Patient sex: M
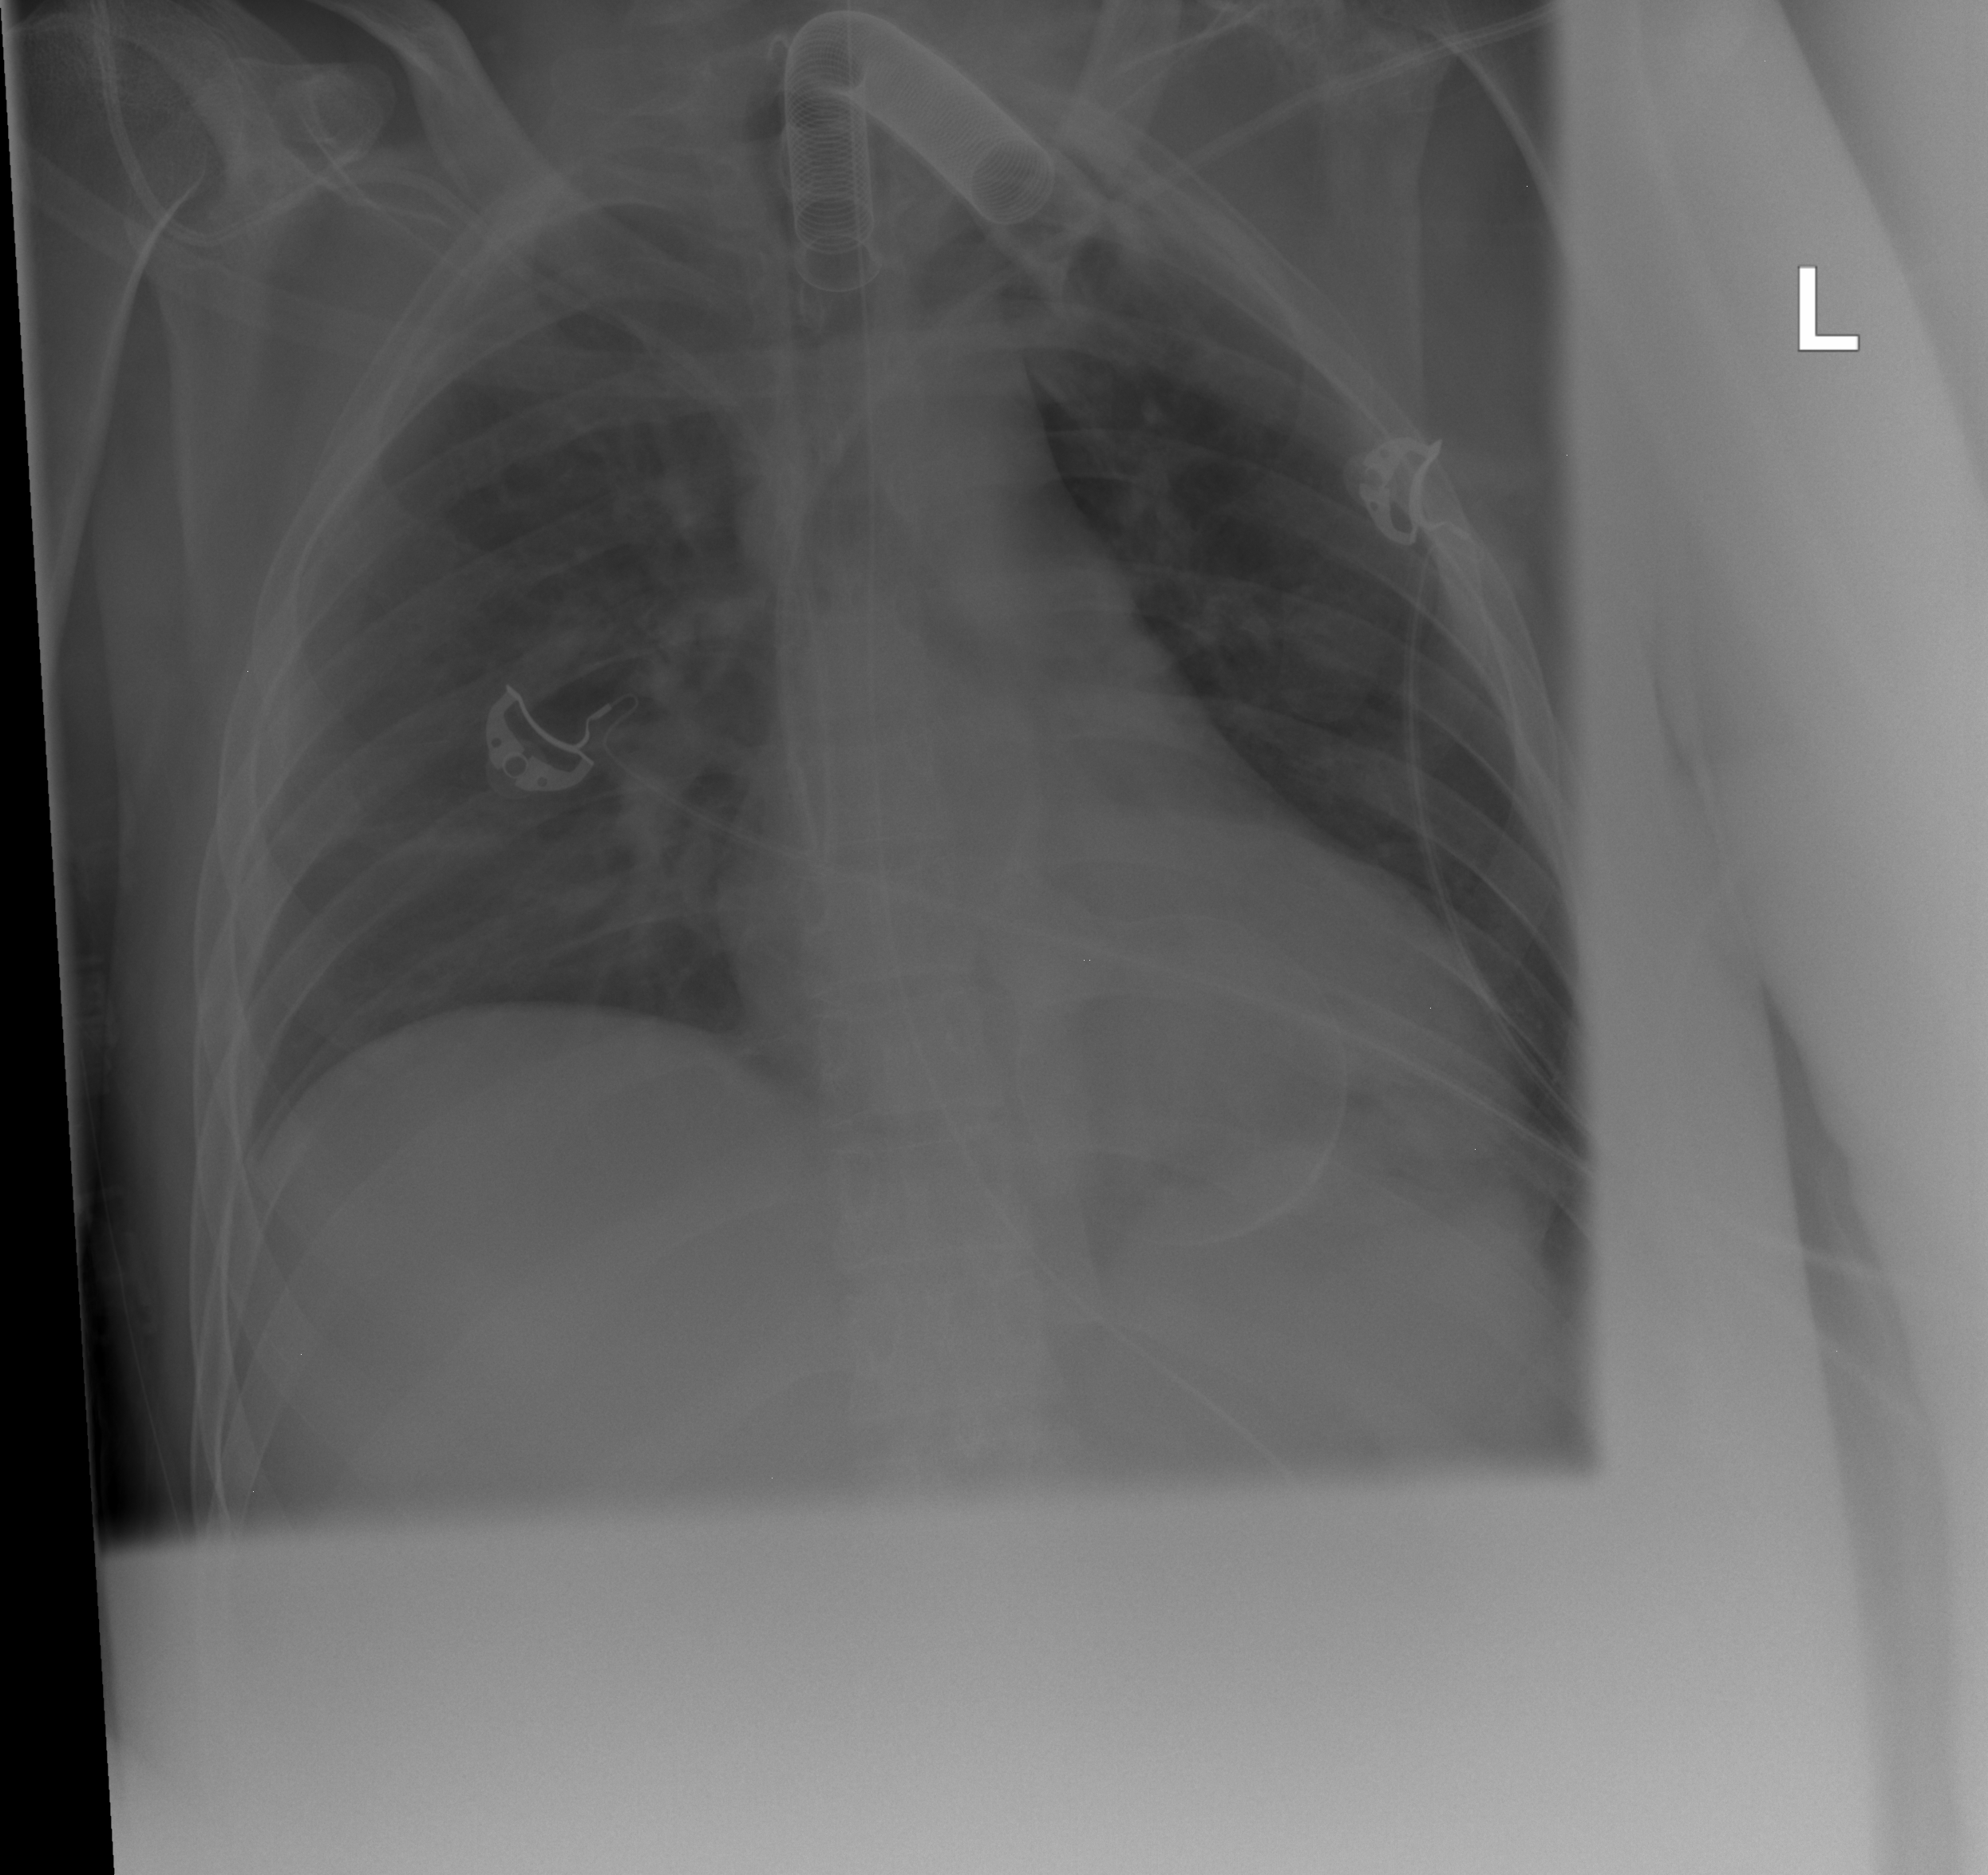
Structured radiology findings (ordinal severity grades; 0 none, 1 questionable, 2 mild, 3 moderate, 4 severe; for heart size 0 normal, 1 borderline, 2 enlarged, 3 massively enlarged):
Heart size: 1
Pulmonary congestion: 0
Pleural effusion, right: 0
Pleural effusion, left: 2
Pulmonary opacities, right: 0
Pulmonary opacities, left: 0
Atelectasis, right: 0
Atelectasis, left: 2